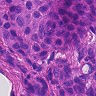
Metastatic tissue present: yes